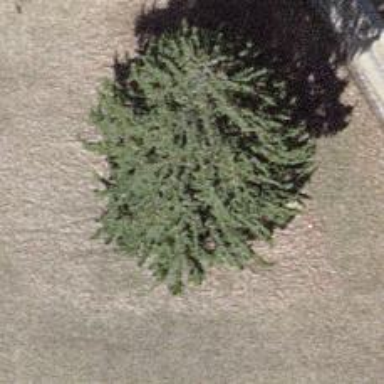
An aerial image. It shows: Evergreen needle-leaved tree that serves as landmark.